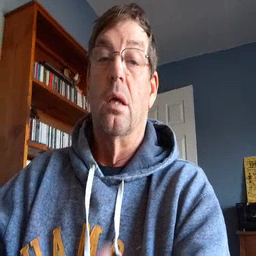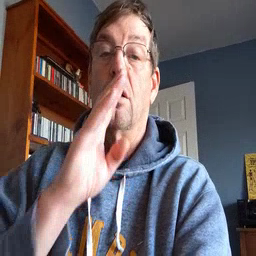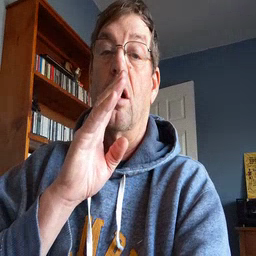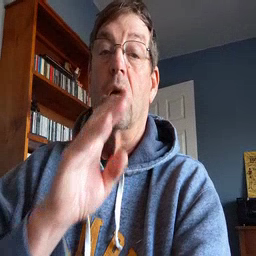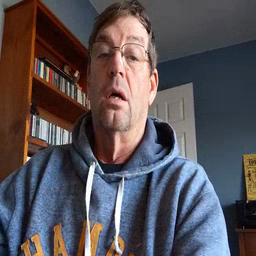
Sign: talk